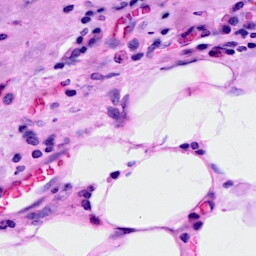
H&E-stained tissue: Breast